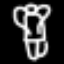
Label: angel